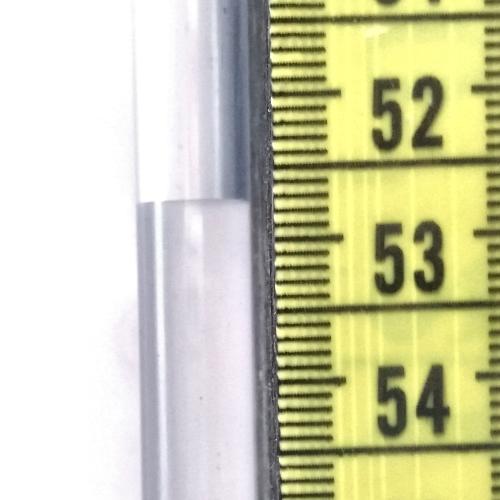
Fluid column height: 52.7 cm